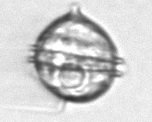
Label: Protoperidinium